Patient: sex M, age 74
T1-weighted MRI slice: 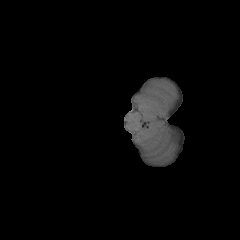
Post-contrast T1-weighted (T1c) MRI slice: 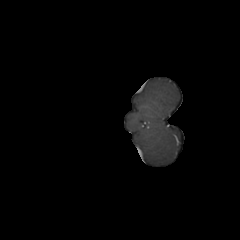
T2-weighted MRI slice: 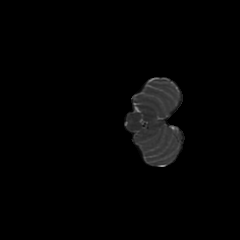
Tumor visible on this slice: no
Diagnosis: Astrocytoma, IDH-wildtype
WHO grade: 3